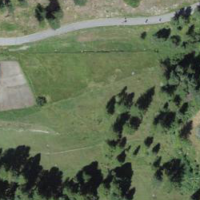
EUNIS habitat code: 26
Species observed at this site:
Papilio machaon
Parus major